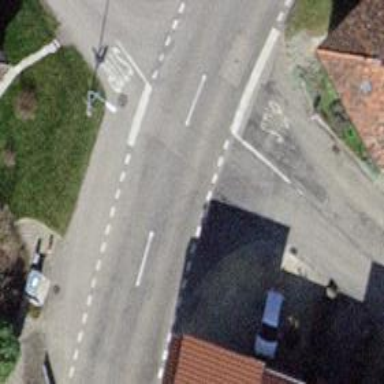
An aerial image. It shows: Bus stop along the road.